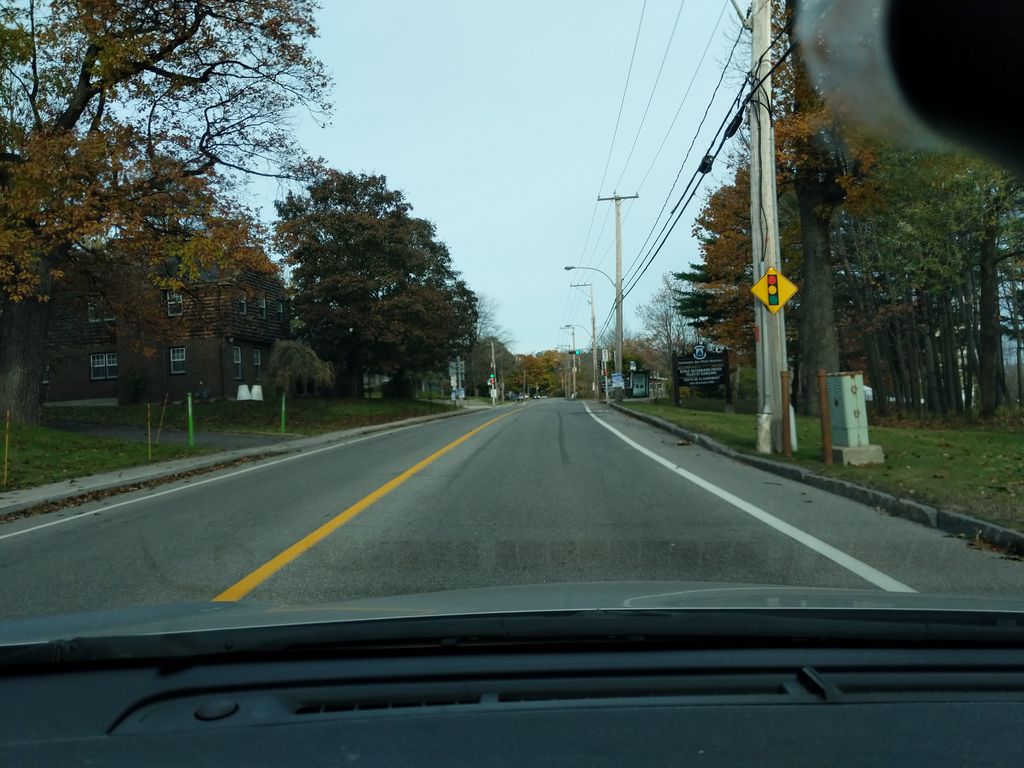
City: quebec_city